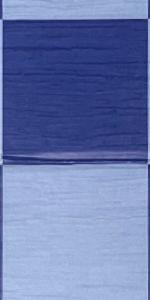
Label: Empty